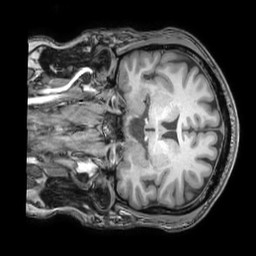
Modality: T1w
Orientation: coronal
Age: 36
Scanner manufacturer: philips
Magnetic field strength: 3 T
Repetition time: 0.007 s
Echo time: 0.003501 s